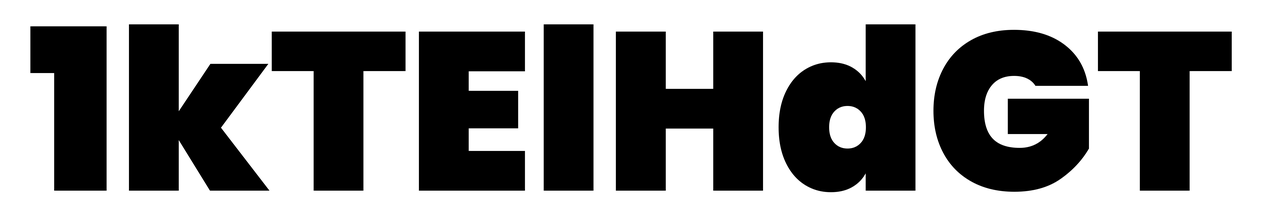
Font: Poppins-Black